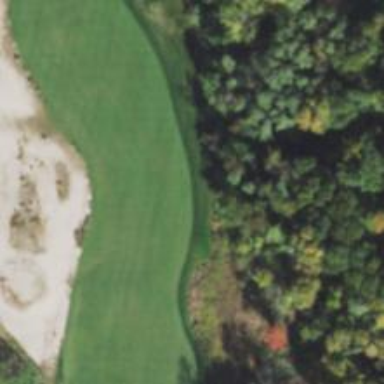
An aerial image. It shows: Golf hole.